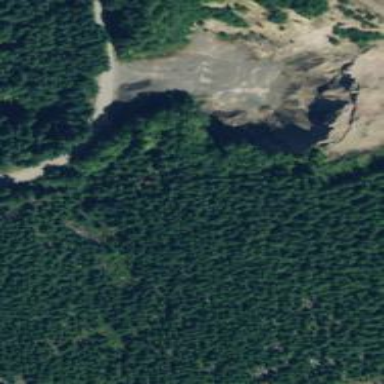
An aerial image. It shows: Quarry area.